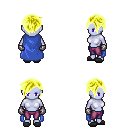
a pixel art fantasy rpg character, female body template, dark elf, purple skin, blue cape, magenta pants, gold pixie cut hairstyle, metal gloves, gray slippers, four views (front, back, left, right), 2x2 character sprite sheet, small pixel art, hard edges, no anti-aliasing